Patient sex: F
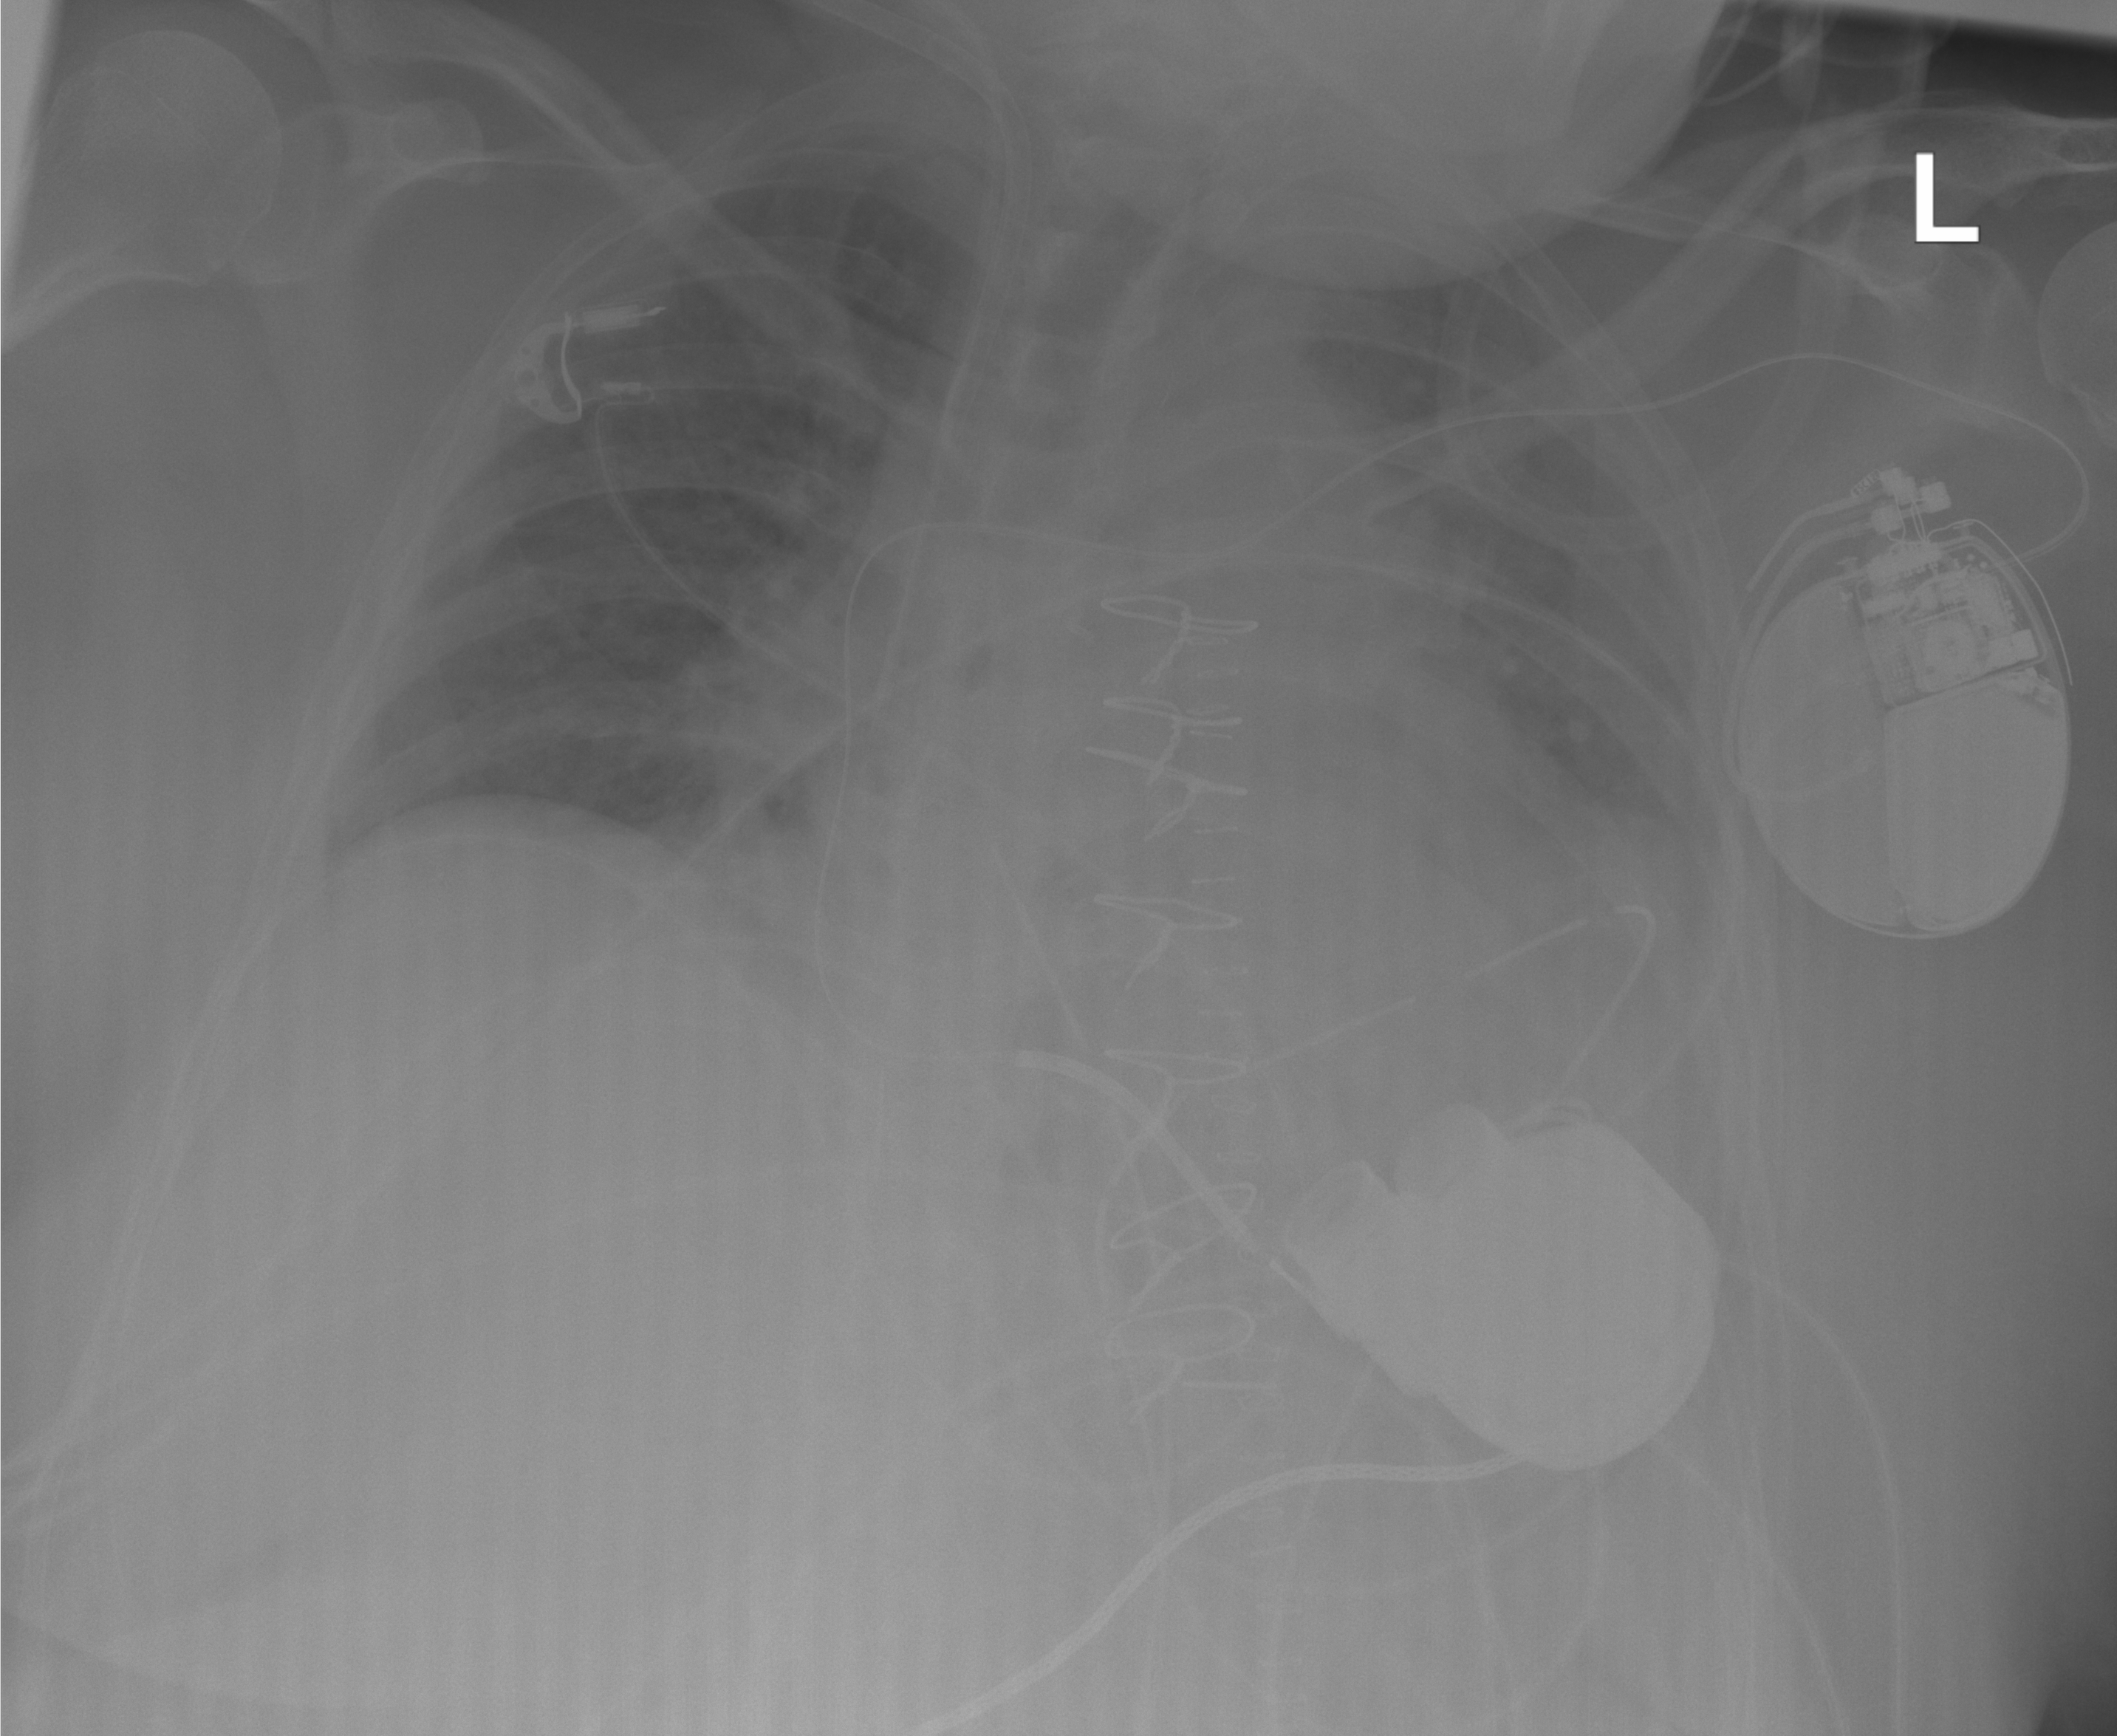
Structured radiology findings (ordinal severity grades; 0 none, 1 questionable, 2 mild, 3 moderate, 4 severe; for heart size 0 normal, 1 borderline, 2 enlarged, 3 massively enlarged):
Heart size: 2
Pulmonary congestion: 1
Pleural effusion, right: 0
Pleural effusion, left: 1
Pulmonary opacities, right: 0
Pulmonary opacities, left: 0
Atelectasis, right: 0
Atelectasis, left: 2